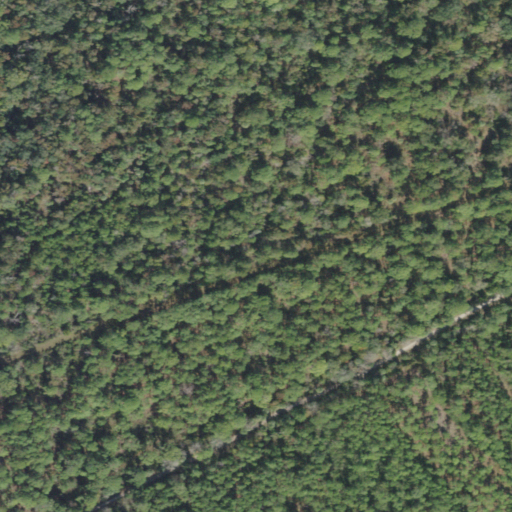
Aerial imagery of island in Florida named Drayton Island containing evergreen forest, woody wetlands, and open development